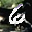
Label: 6